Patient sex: F
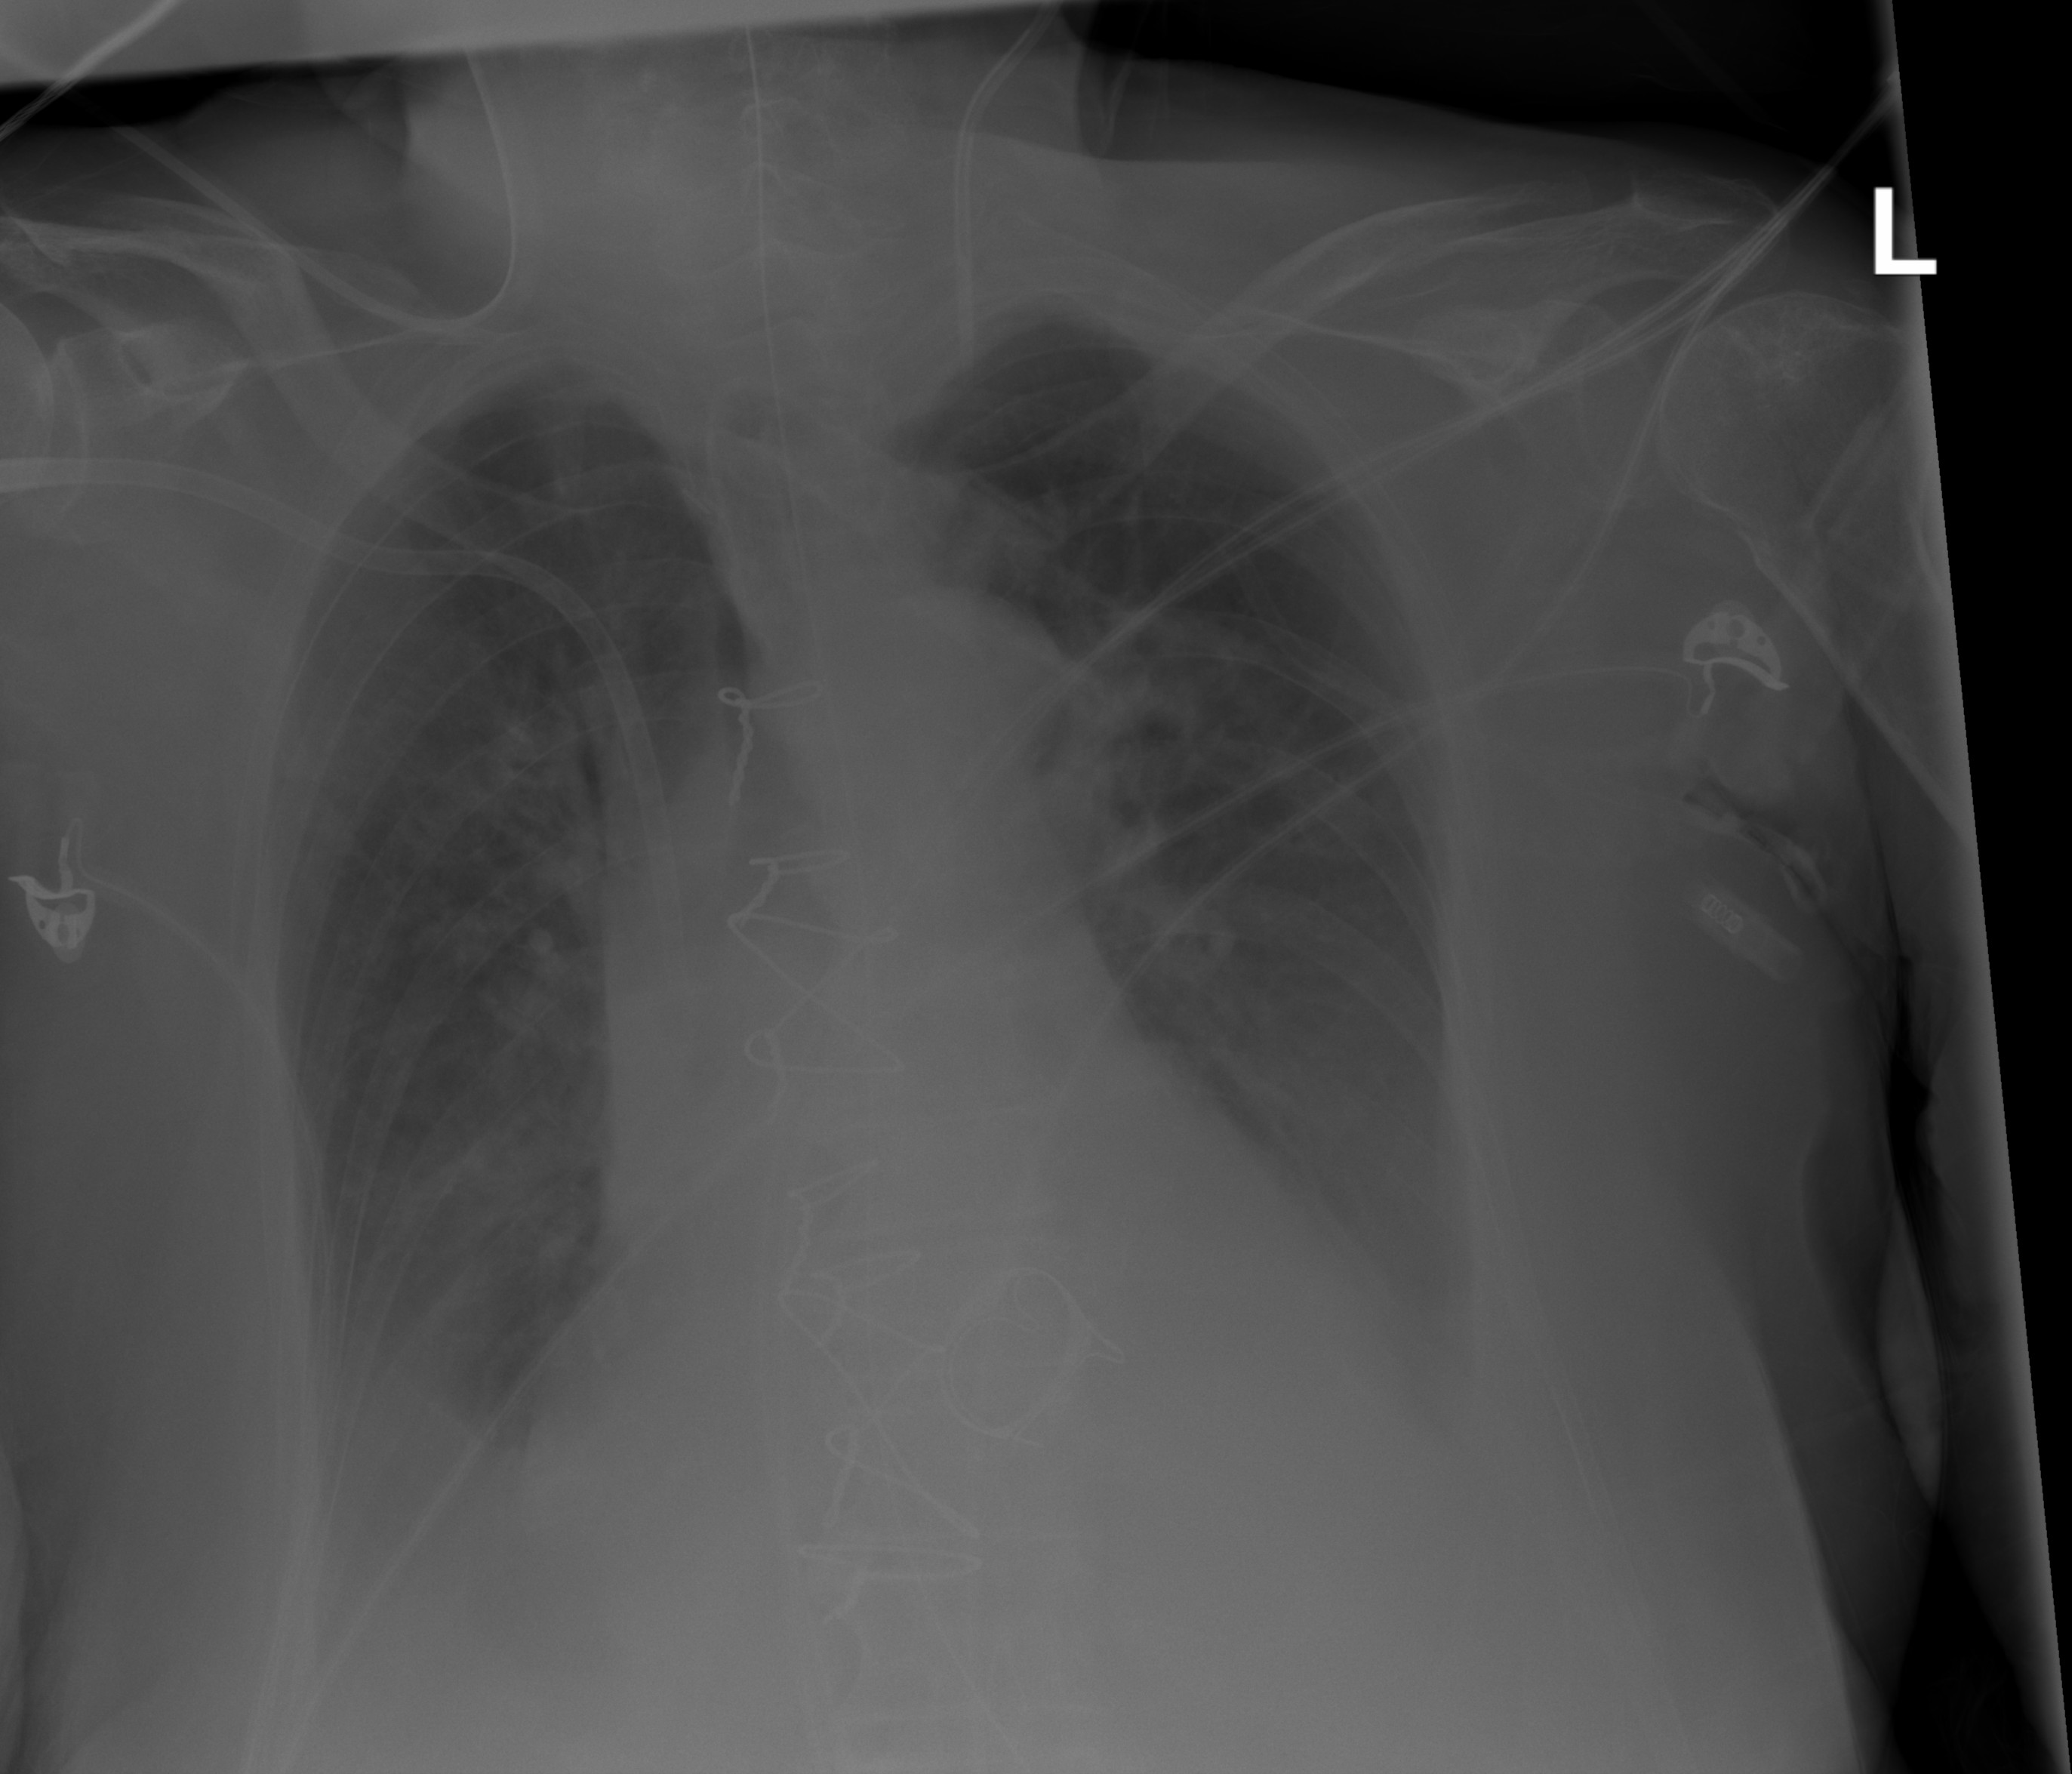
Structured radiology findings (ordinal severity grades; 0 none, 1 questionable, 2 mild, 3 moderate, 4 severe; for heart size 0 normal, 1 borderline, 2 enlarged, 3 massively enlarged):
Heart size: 2
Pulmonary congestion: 2
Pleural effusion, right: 2
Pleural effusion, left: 2
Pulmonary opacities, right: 0
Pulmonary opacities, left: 0
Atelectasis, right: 2
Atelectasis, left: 2